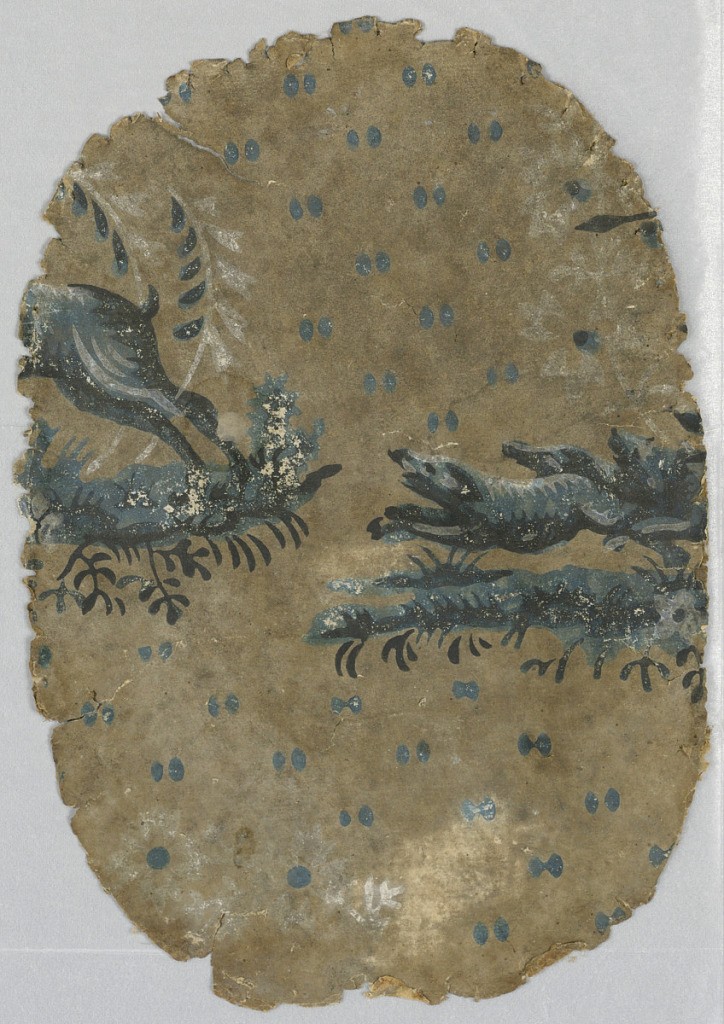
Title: Bandbox lid fragment
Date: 1830–50
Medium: Block-printed paper on pasteboard support
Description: A group of three dogs is following on the heels of a deer. The three dogs and the deer are each on there own landscape plateau. The background is printed with pairs of dots, possibly simulating hoof prints. Printed in shades of blue, white and black on a discolored possibly tan ground. Paper is small oval shape.